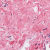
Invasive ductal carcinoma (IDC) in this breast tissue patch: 0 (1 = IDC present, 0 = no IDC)